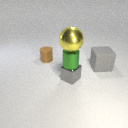
small gray metal cube to the right of small brown rubber cylinder